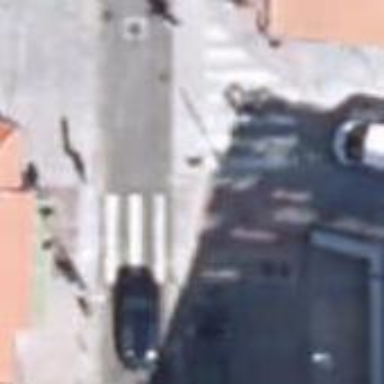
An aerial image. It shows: Footway crossing with marked paving stones.